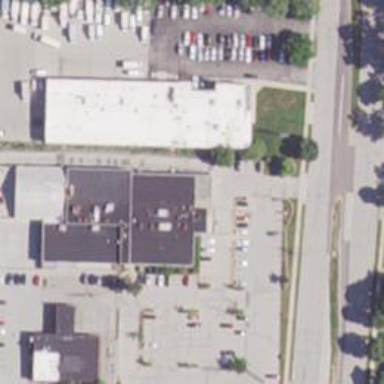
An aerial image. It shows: Car rental facility.